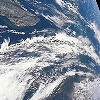
Label: cloud